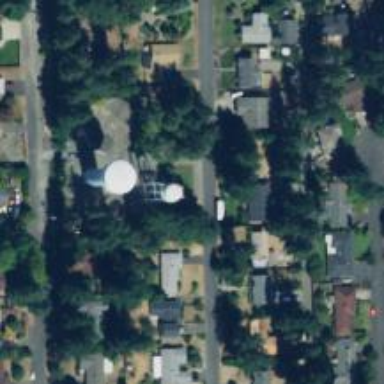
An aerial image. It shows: Water tower that is man-made.